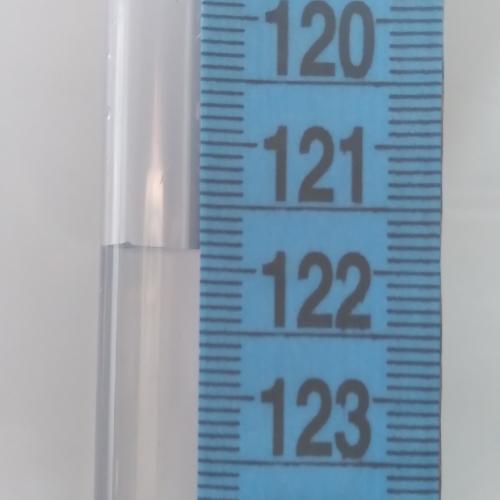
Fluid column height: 121.9 cm